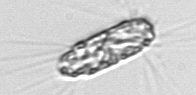
Label: Corethron_hystrix